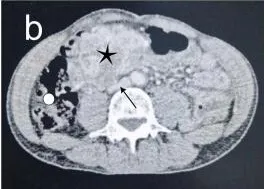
Preoperative computed tomography findings. Coronal view.
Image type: radiology (ct)